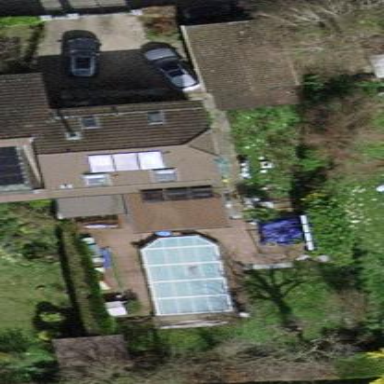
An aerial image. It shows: Garden surrounded by fence.